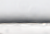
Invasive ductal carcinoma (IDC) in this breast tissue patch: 0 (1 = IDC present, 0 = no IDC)